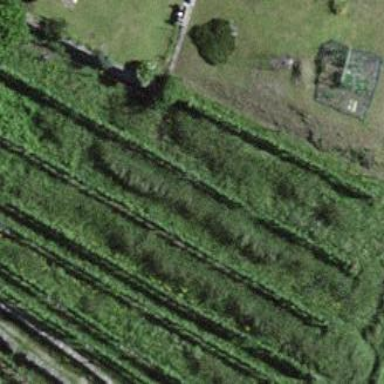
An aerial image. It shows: Vineyard.